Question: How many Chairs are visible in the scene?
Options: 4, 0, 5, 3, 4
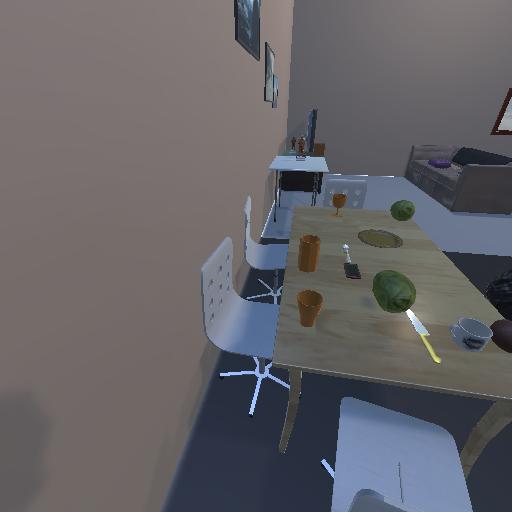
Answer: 4